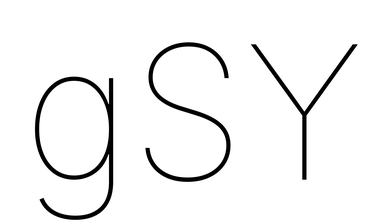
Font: Inter_Thin